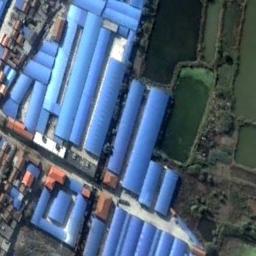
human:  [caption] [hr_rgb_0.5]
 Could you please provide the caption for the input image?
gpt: One building in the industrial area has a red roof .

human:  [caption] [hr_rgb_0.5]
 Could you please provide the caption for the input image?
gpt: The industrial area with some big blue workshops and lots of small workshops is next to some green areas .

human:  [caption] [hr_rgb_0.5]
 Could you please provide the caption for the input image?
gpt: There are many houses of different shapes and sizes in the industrial zone .

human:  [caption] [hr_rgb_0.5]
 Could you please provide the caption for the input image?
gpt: Neatly planned factories and roads in an industrial area with green space .

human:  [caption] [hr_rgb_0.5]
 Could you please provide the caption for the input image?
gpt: There are many blue buildings on the industrial area beside some green farmlands .